Field crop: maize
Growth stage: 2
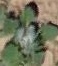
Species: chenopodium